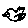
Label: bird